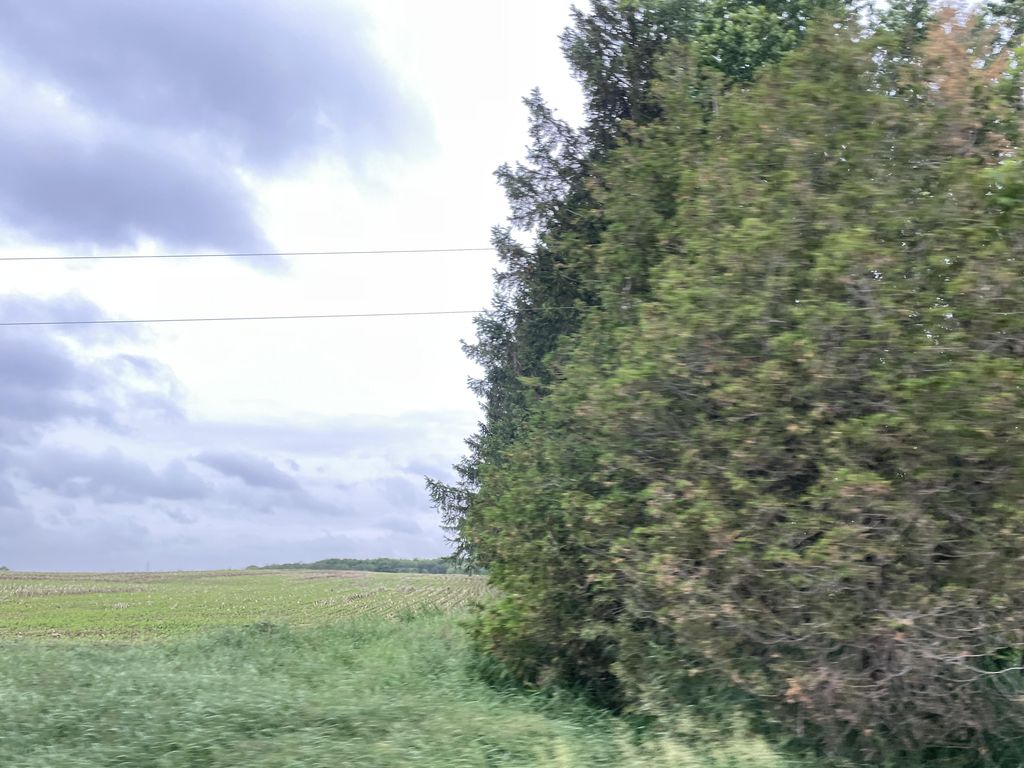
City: kitchener-waterloo